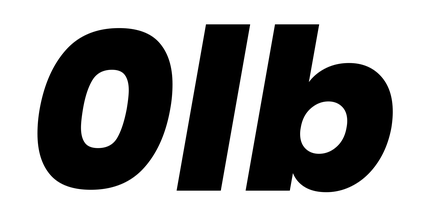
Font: Poppins-ExtraBoldItalic